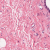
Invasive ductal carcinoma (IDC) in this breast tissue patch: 0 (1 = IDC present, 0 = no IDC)